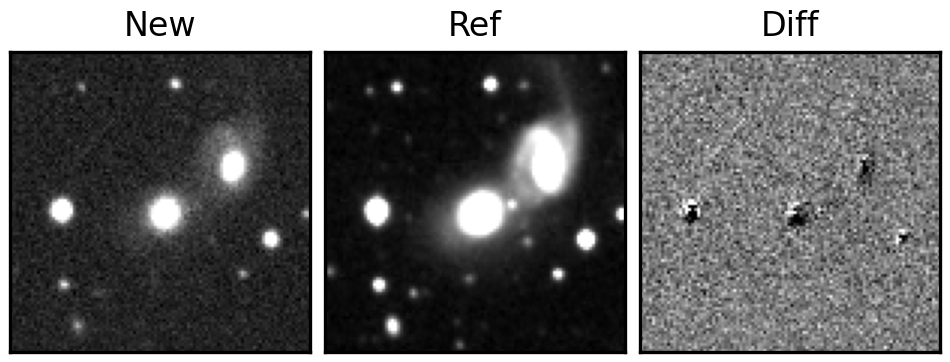
Label: bogus